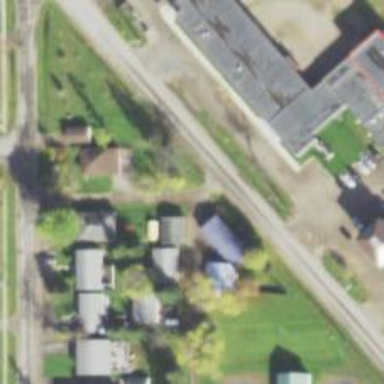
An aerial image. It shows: Alley classified as service road.